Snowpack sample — Snodgrass Mountain, Crested Butte, Colorado (2/4/25, 12:06 PM MST)
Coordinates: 38.923, -106.968
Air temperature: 35 °F
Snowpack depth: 80 cm
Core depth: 80 cm
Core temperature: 32 °F
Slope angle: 14°, slope face: 78°
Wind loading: low
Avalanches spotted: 0
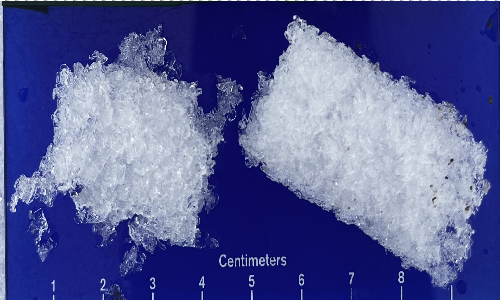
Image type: core
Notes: No avalanches nearby, unusually warm weather for the last month reported by residents, Collected 25 yards from treeline